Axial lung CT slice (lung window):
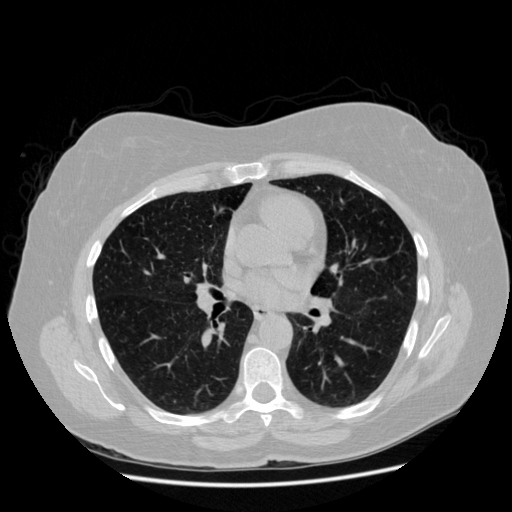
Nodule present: no